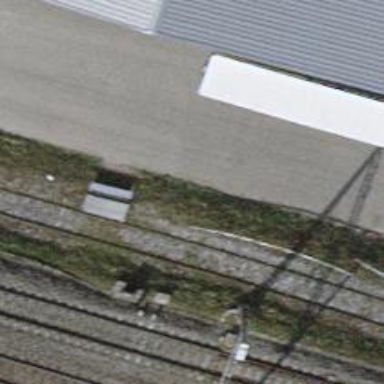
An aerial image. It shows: Single-track electrified railway with contact line. It is spur line for service.